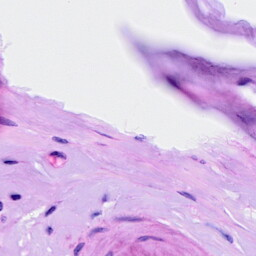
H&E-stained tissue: Ovarian